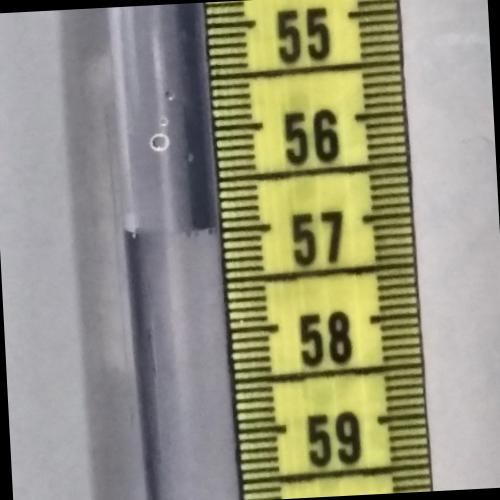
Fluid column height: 57.0 cm